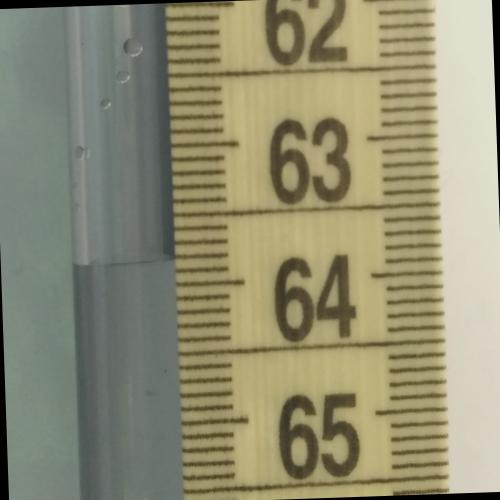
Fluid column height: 63.8 cm